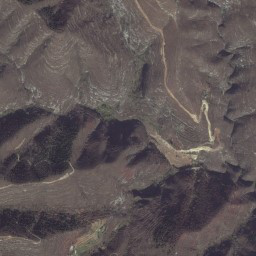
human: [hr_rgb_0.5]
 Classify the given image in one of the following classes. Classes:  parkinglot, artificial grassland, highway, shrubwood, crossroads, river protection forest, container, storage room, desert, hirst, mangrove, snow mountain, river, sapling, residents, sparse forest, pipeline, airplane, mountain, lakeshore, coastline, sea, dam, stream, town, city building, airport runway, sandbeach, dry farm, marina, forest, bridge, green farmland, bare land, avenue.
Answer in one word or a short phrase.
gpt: mountain